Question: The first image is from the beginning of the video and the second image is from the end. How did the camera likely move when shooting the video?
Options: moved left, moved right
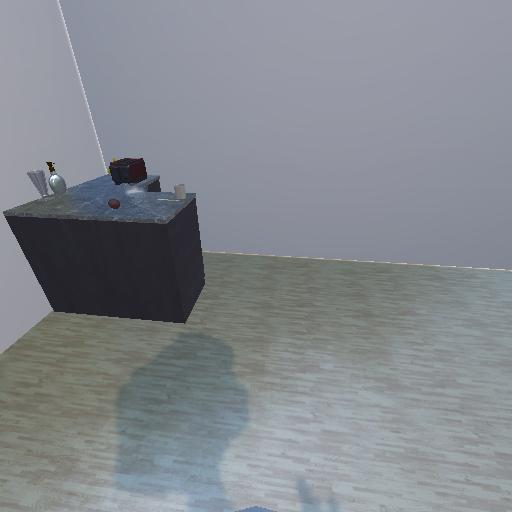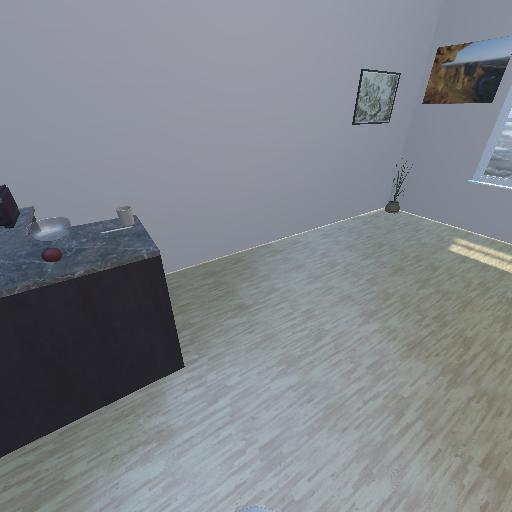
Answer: moved left